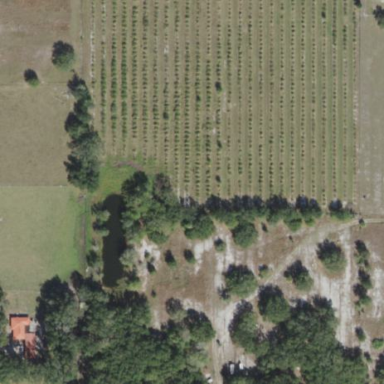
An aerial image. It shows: Plant nursery with trees.